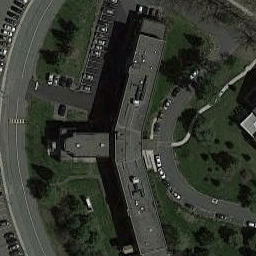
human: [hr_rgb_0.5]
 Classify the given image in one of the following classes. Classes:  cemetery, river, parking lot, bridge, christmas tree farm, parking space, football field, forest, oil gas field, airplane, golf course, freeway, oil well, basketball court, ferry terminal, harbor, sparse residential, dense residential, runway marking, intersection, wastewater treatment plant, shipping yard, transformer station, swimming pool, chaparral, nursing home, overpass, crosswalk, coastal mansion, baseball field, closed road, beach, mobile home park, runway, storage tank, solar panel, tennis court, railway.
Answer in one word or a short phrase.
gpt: nursing home